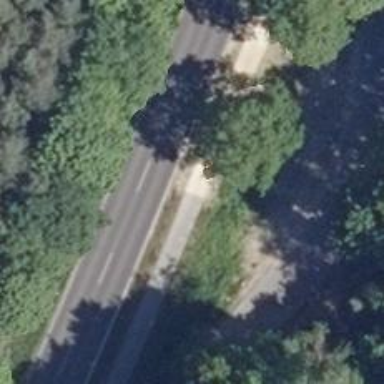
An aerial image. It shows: Asphalt path.